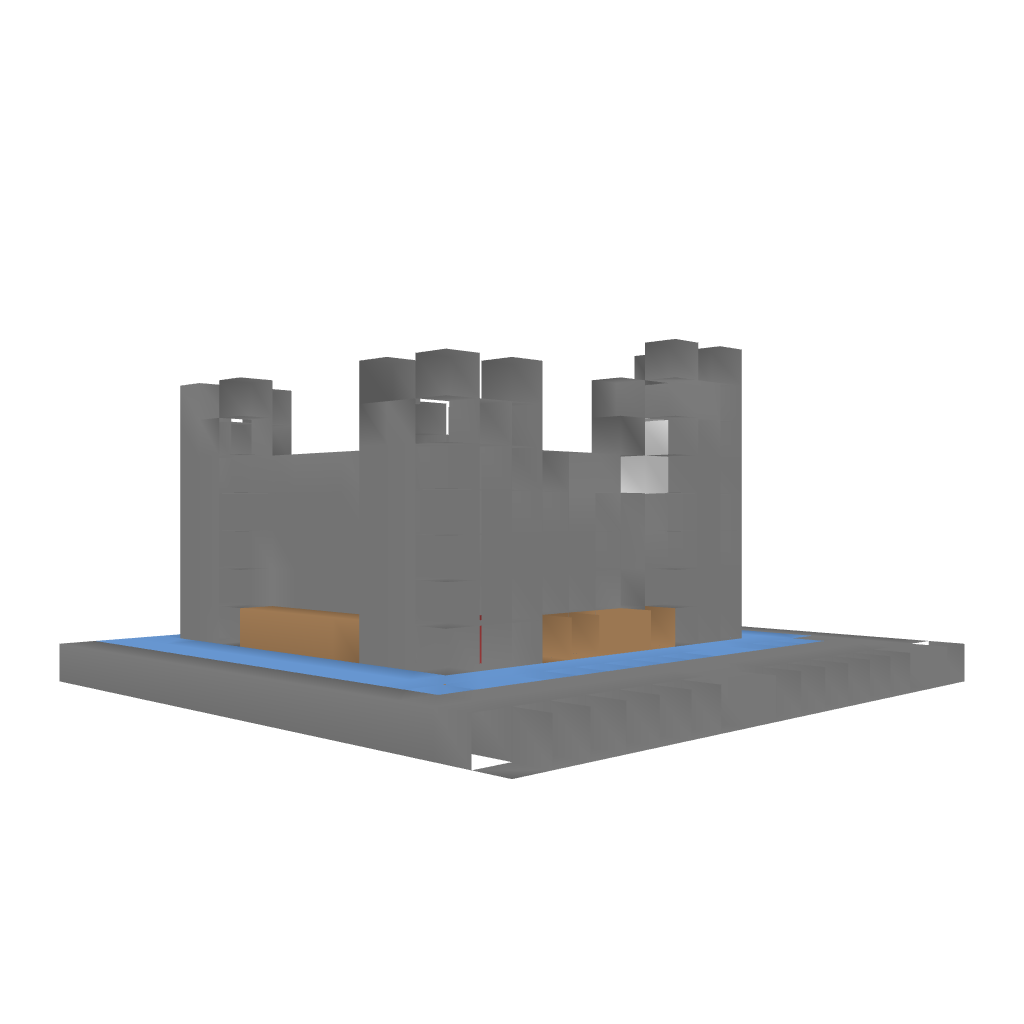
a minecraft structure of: Furnished Mini Castle good quality